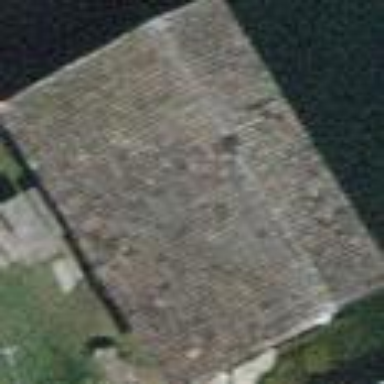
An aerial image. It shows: Boathouse building.